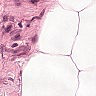
Metastatic tissue present: no